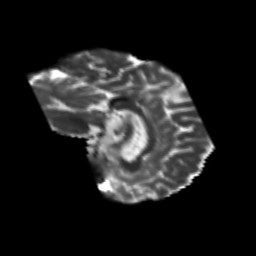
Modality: T2w
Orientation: sagittal
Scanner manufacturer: siemens
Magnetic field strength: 3 T
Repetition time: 6.8 s
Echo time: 0.093 s